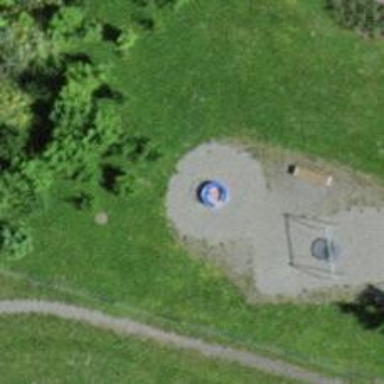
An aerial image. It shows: Playground with roundabout.